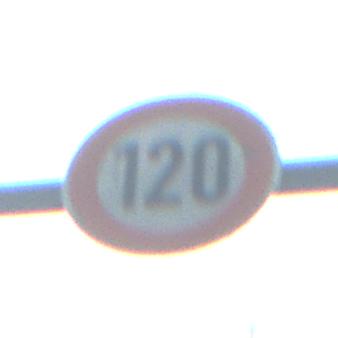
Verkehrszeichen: Geschwindigkeit120
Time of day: MorningAfternoon
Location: Outdoor (Nature)
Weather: Clear
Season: NotSpecified
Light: Natural